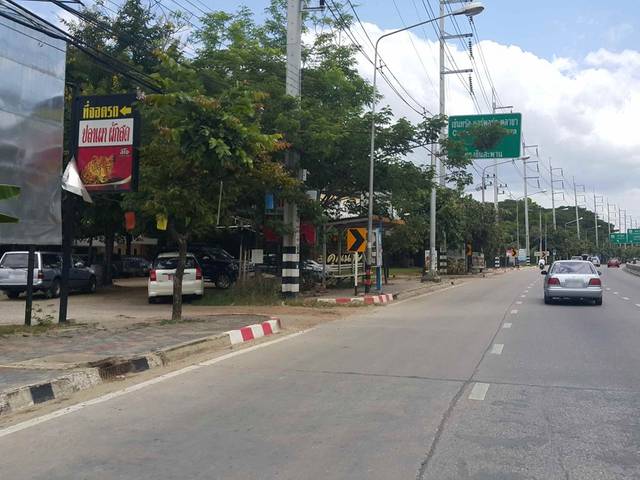
Region: Thailand
Coordinates: 18.759, 99.015